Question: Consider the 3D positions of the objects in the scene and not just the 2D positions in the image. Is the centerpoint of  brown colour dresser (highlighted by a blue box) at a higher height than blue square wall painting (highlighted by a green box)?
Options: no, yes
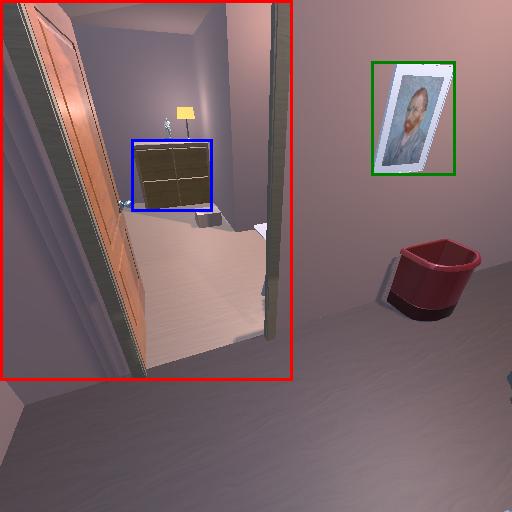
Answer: no